Aerial crown-view tile of a tropical tree (Barro Colorado Island, Panama), acquired 20250414:
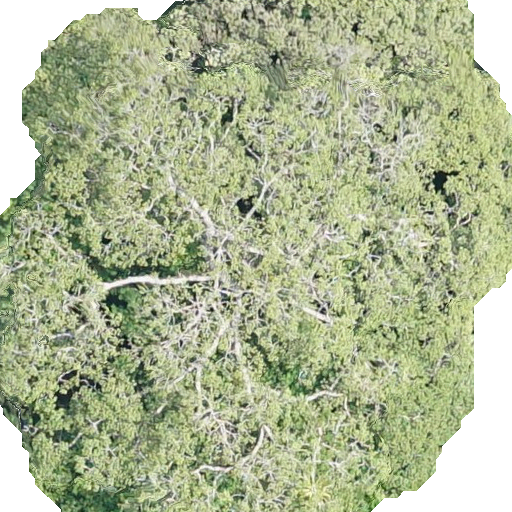
Species: Sterculia apetala
GBIF accepted scientific name: Sterculia apetala
Crown area: 397.116 m²